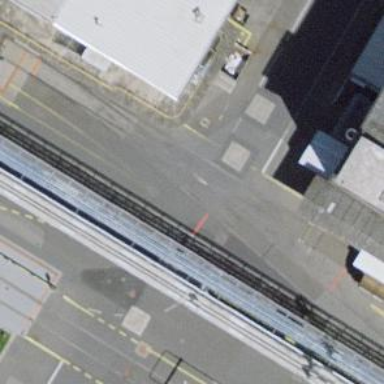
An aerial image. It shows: Single-track railway spur.